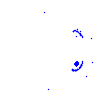
Particle: pion